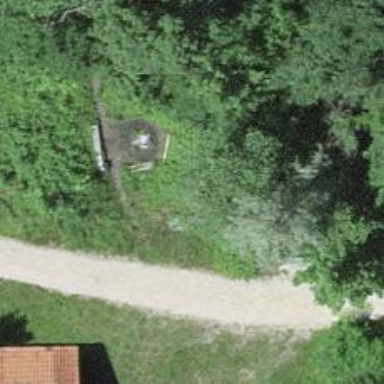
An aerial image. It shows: Bench.